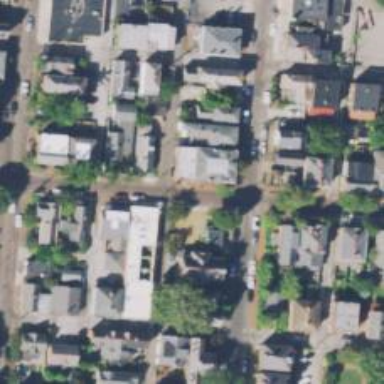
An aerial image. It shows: Alleyway designated as service road.